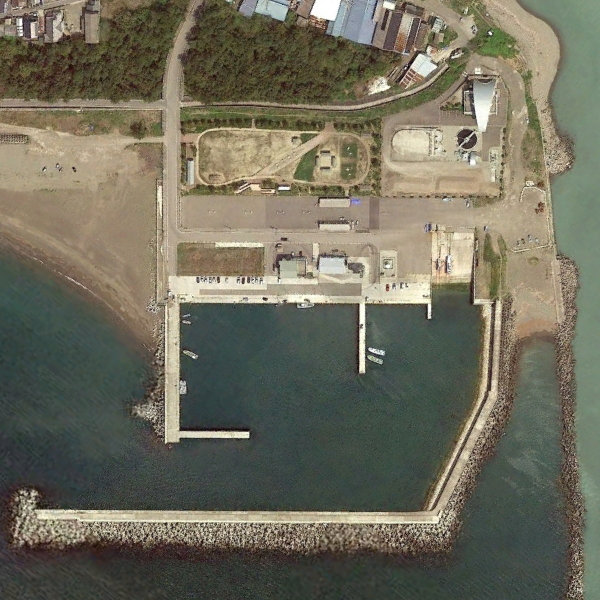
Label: Port